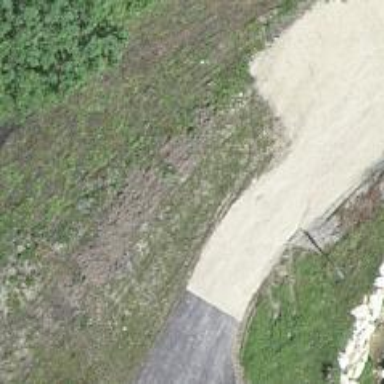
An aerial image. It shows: Gravel track road.